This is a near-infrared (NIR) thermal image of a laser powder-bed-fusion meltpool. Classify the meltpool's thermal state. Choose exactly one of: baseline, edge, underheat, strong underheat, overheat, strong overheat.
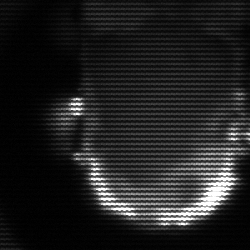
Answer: baseline